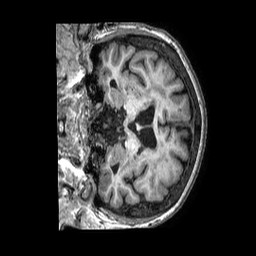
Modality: T1w
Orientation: coronal
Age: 74
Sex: female
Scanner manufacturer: philips
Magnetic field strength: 3 T
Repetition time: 0.006635 s
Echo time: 0.00299 s